Interaction volume radius: 5 \u00c5
Interaction volume height: 20 \u00c5
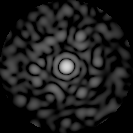
Disorder parameter: 0.8005